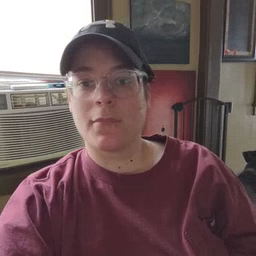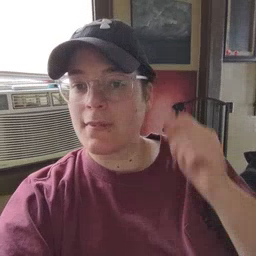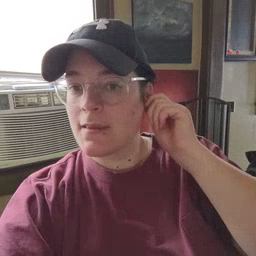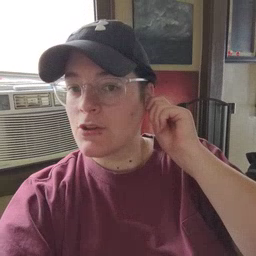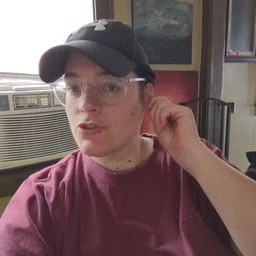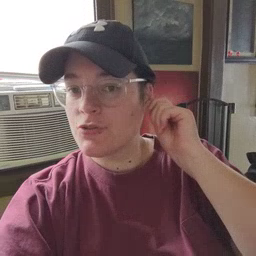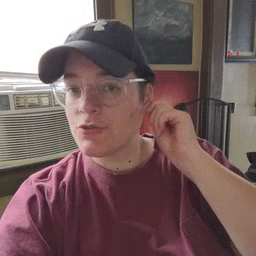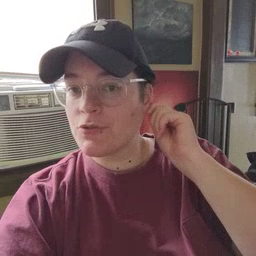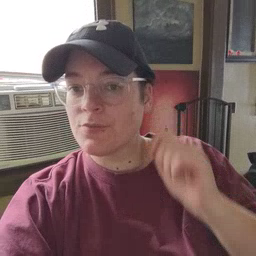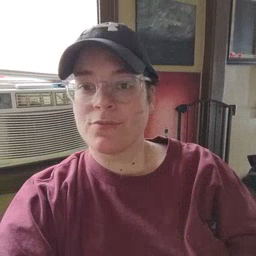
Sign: ear